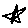
Label: star